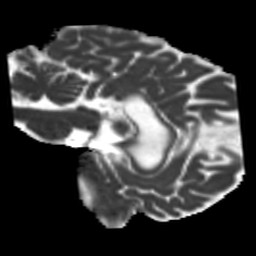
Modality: MD
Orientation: sagittal
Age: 40
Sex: male
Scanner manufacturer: siemens
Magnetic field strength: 3 T
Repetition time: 5.25 s
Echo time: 0.08 s